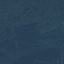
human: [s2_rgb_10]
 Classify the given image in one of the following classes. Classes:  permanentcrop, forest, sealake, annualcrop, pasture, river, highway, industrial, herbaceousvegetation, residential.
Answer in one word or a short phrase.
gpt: Forest